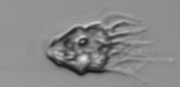
Label: Strombidium_morphotype1